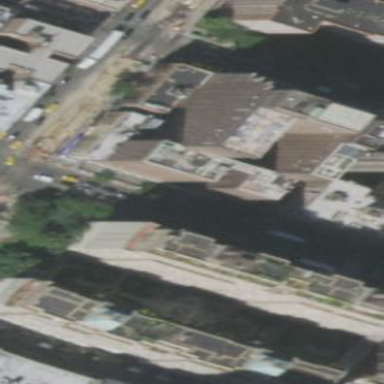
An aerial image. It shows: Hotel building.